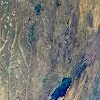
Label: land